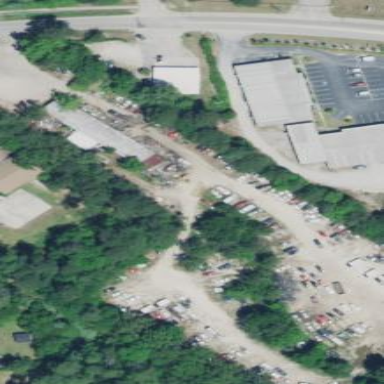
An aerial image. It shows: Scrap yard situated in industrial area.